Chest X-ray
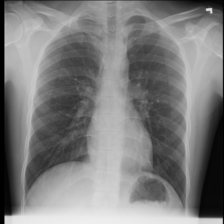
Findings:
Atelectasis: negative
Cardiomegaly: negative
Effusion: negative
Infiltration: positive
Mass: negative
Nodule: negative
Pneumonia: negative
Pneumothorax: negative
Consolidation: negative
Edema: negative
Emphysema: negative
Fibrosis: negative
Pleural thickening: negative
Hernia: negative